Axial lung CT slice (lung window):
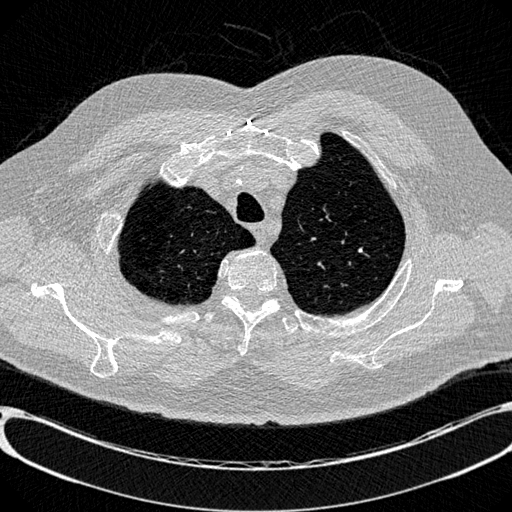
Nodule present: no